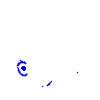
Particle: pion